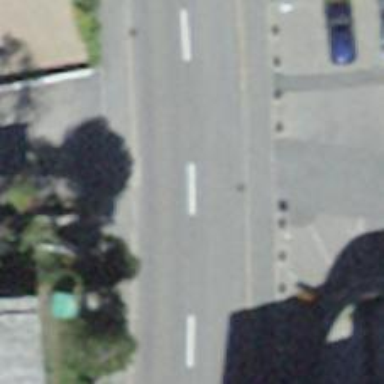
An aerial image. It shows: Primary highway with asphalt surface. There are sidewalks on both sides of the road.